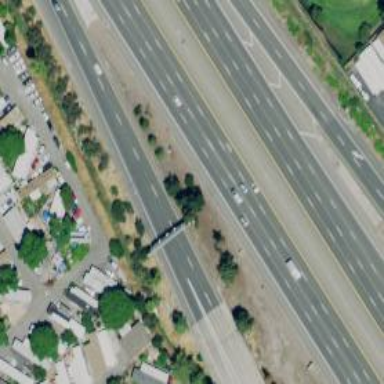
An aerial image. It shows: Motorway junction.